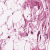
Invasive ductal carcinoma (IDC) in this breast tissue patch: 0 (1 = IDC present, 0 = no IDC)